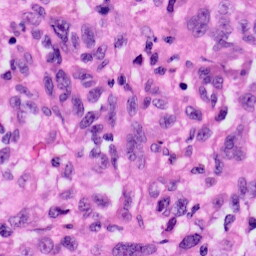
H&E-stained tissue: Skin